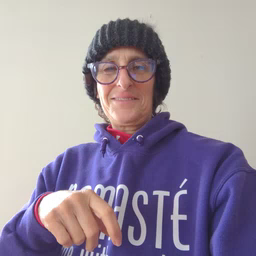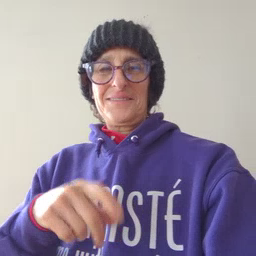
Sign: sleep